Question: Down below the picture is my code for my css menu where it says
i want that area to popup on the left of where it says
thank you soo much in advance.. i used CSS menu makers to make this but they dont have an option to chose where it floats
im posting my code below the image

'''
/** Body Of Website */
body{
background-image:url('/images/background.png');
background-color:#0a1857;
}
/** Advanced css menu */
#cssmenu ul { margin: 0; padding: 0;}
#cssmenu li { margin: 0; padding: 0;}
#cssmenu a { margin: 0; padding: 0;}
#cssmenu ul {list-style: none;}
#cssmenu a {text-decoration: none;}
#cssmenu {height: 70px; background-color: rgb(35,35,35); box-shadow: 0px 2px 3px rgba(0,0,0,.4);}
#cssmenu > ul > li {
float: left;
margin-left: 35px;
position: relative;
}
#cssmenu > ul > li > a {
color: rgb(160,160,160);
font-family: Verdana, 'Lucida Grande';
font-size: 15px;
line-height: 70px;
padding: 15px 20px;
-webkit-transition: color .15s;
-moz-transition: color .15s;
-o-transition: color .15s;
transition: color .15s;
}
#cssmenu > ul > li > a:hover {color: rgb(250,250,250); }
#cssmenu > ul > li > ul {
opacity: 0;
visibility: hidden;
padding: 16px 0 20px 0;
background-color: rgb(250,250,250);
text-align: left;
position: absolute;
top: 55px;
left: 50%;
margin-left: -90px;
width: 180px;
-webkit-transition: all .3s .1s;
-moz-transition: all .3s .1s;
-o-transition: all .3s .1s;
transition: all .3s .1s;
-webkit-border-radius: 5px;
-moz-border-radius: 5px;
border-radius: 5px;
-webkit-box-shadow: 0px 1px 3px rgba(0,0,0,.4);
-moz-box-shadow: 0px 1px 3px rgba(0,0,0,.4);
box-shadow: 0px 1px 3px rgba(0,0,0,.4);
}
#cssmenu > ul > li:hover > ul {
opacity: 1;
top: 65px;
visibility: visible;
}
#cssmenu > ul > li > ul:before{
content: '';
display: block;
border-color: transparent transparent rgb(250,250,250) transparent;
border-style: solid;
border-width: 10px;
position: absolute;
top: -20px;
left: 50%;
margin-left: -10px;
}
#cssmenu > ul ul > li { position: relative;}
#cssmenu ul ul a{
color: rgb(50,50,50);
font-family: Verdana, 'Lucida Grande';
font-size: 13px;
background-color: rgb(250,250,250);
padding: 5px 8px 7px 16px;
display: block;
-webkit-transition: background-color .1s;
-moz-transition: background-color .1s;
-o-transition: background-color .1s;
transition: background-color .1s;
}
#cssmenu ul ul a:hover {background-color: rgb(240,240,240);}
#cssmenu ul ul ul {
visibility: hidden;
opacity: 0;
position: absolute;
top: -16px;
left: 206px;
padding: 16px 0 20px 0;
background-color: rgb(250,250,250);
text-align: left;
width: 160px;
-webkit-transition: all .3s;
-moz-transition: all .3s;
-o-transition: all .3s;
transition: all .3s;
-webkit-border-radius: 5px;
-moz-border-radius: 5px;
border-radius: 5px;
-webkit-box-shadow: 0px 1px 3px rgba(0,0,0,.4);
-moz-box-shadow: 0px 1px 3px rgba(0,0,0,.4);
box-shadow: 0px 1px 3px rgba(0,0,0,.4);
}
#cssmenu ul ul > li:hover > ul { opacity: 1; left: 196px; visibility: visible;}
#cssmenu ul ul a:hover{
background-color: rgb(205,44,36);
color: rgb(240,240,240);
}
'''
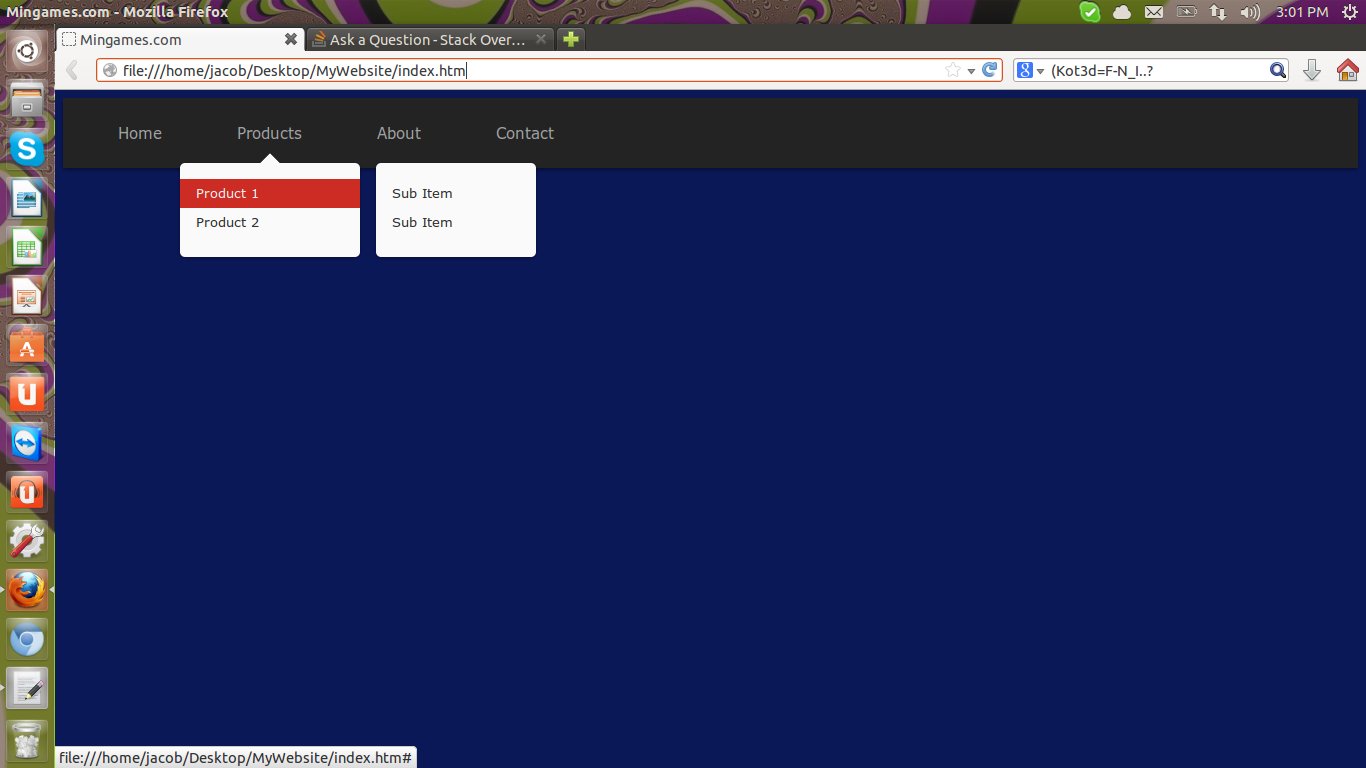
Answer: Have a look at this apply the following style or change the value for "left" if you want
'''
#cssmenu ul ul > li:hover > ul {
left: -50px; **Change this to whatever you want to**
opacity: 1;
visibility: visible;
}
'''
^ this is on line number of your CSS stylesheet.
Hope this helps! Let me know how it goes :)
UPDATE:-
Change this as well
'''
#cssmenu ul ul ul {
left: -50px; /* Change this to whatever value you used for the above "left" attribute */
'''
This should fix the strange transition issue.